Question: As shown in the image, the constraints are not visible besides activating them.
I have no idea how to solve this problem.

Thanks.
[Edit]
Here is the XML Code, i haven't changed anything just added the Elements on the Design Tab.
'''
<?xml version="1.0" encoding="utf-8"?>
<android.support.constraint.ConstraintLayout xmlns:android="http://schemas.android.com/apk/res/android"
xmlns:app="http://schemas.android.com/apk/res-auto"
xmlns:tools="http://schemas.android.com/tools"
android:layout_width="match_parent"
android:layout_height="match_parent"
tools:layout_editor_absoluteX="0dp"
tools:layout_editor_absoluteY="81dp">
<Button
android:id="@+id/btn_jump"
android:layout_width="128dp"
android:layout_height="48dp"
android:text="Jump Activity"
app:layout_constraintBottom_toBottomOf="parent"
app:layout_constraintLeft_toLeftOf="parent"
app:layout_constraintRight_toRightOf="parent"
app:layout_constraintTop_toTopOf="parent"
tools:layout_constraintBottom_creator="1"
tools:layout_constraintLeft_creator="1"
tools:layout_constraintRight_creator="1"
tools:layout_constraintTop_creator="1" />
<EditText
android:id="@+id/edt_Name"
android:layout_width="215dp"
android:layout_height="43dp"
android:layout_marginTop="107dp"
android:ems="10"
android:inputType="textPersonName"
android:text=""
app:layout_constraintHorizontal_bias="0.502"
app:layout_constraintLeft_toLeftOf="parent"
app:layout_constraintRight_toRightOf="parent"
app:layout_constraintTop_toTopOf="parent"
tools:layout_constraintLeft_creator="1"
tools:layout_constraintRight_creator="1"
tools:layout_constraintTop_creator="1" />
</android.support.constraint.ConstraintLayout>
'''
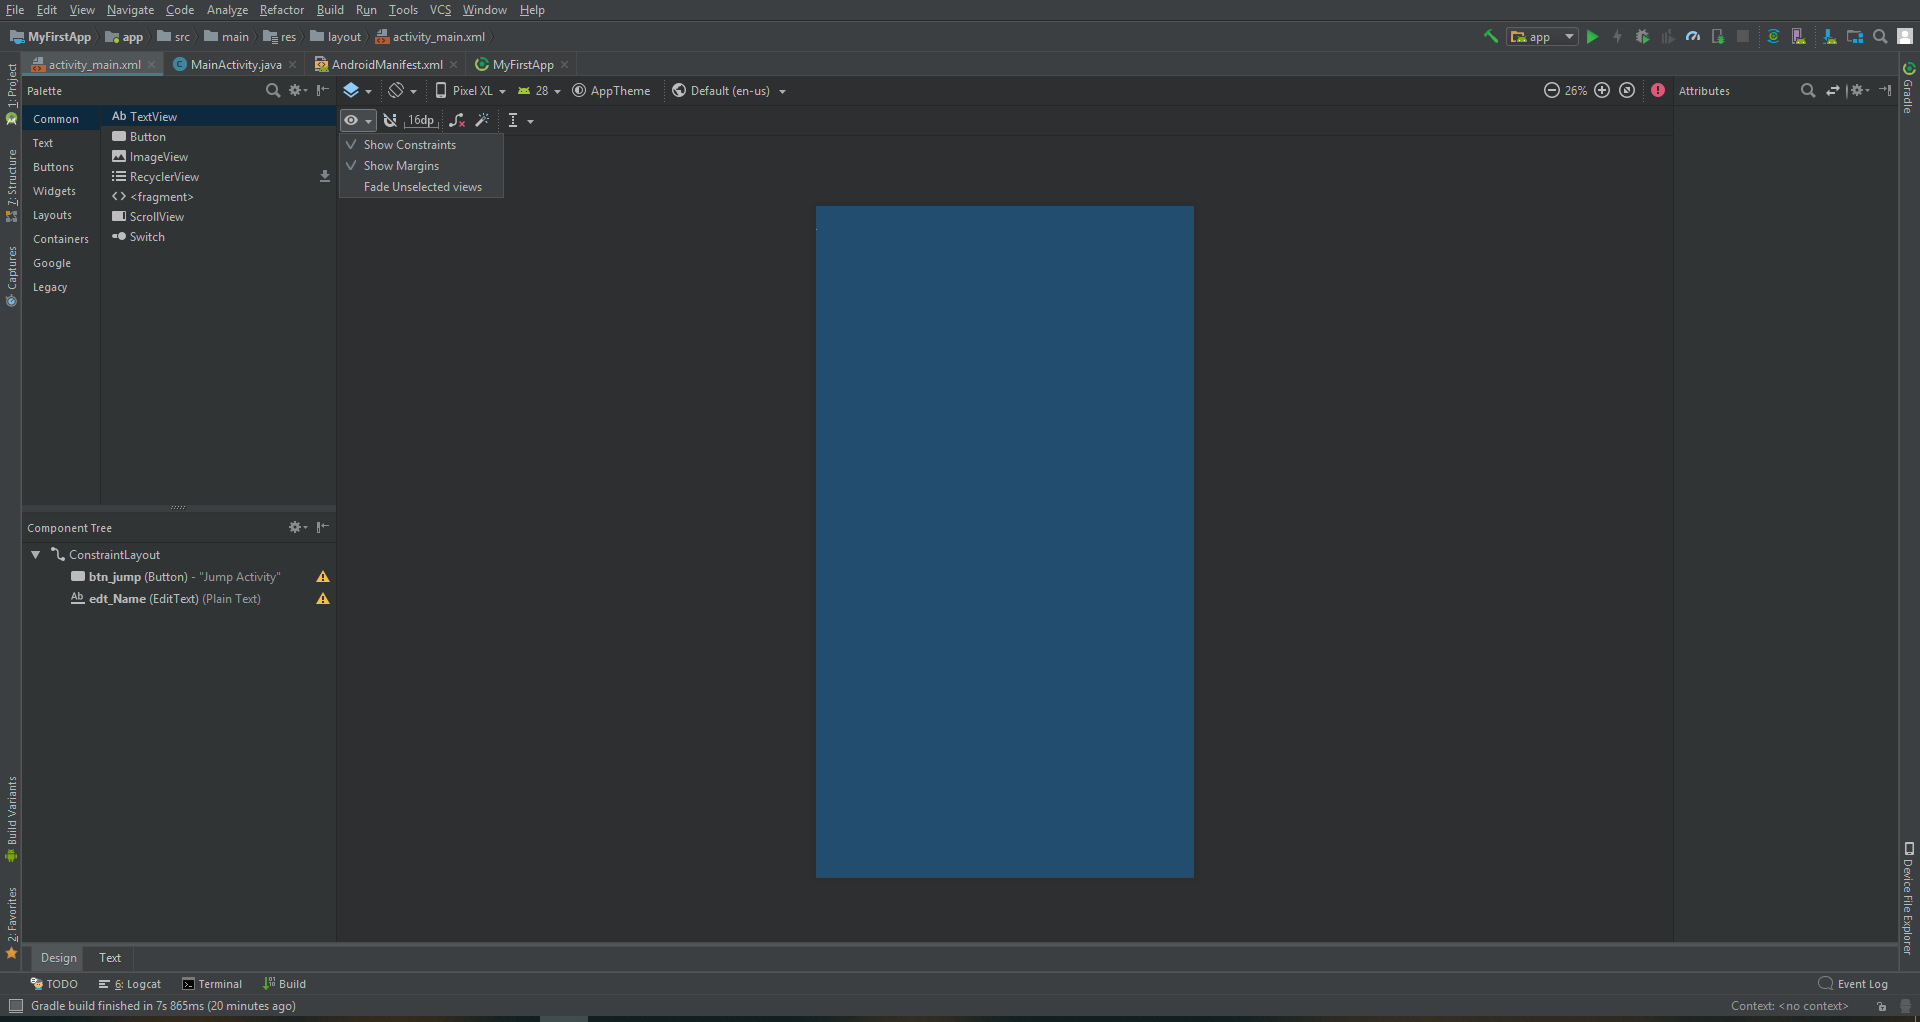
Answer: It is happen In Android Studio 3.1.3 when We are using appcompact-v7:28.0.0-alpha3 library (It automatically take this library). Open the build.gradle (Module:app) and check in the dependencies that which version of appcompact are you using. If "com.android.support:appcompat-v7:28.0.0-alpha3" then just changed the alpha3 to alpha1 or you can use the previous version 27 also. Now you can see it all component in the blueprint.